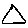
Label: triangle